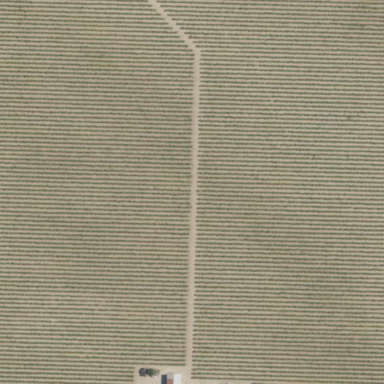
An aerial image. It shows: Vineyard.